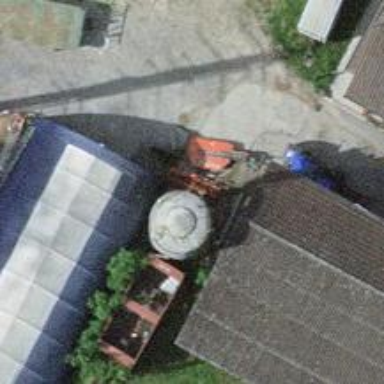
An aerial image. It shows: Silo.